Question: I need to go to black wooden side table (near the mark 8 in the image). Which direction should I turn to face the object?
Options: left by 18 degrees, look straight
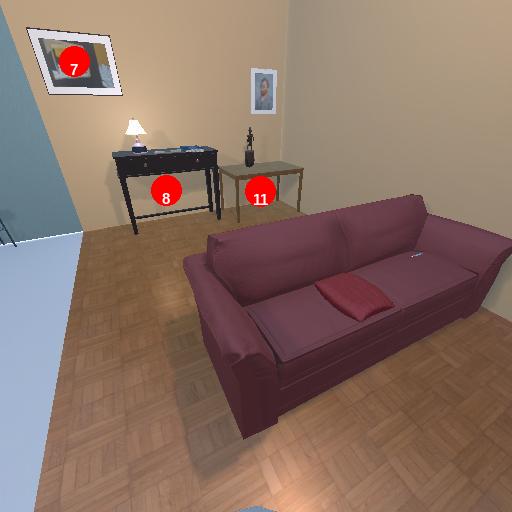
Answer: left by 18 degrees